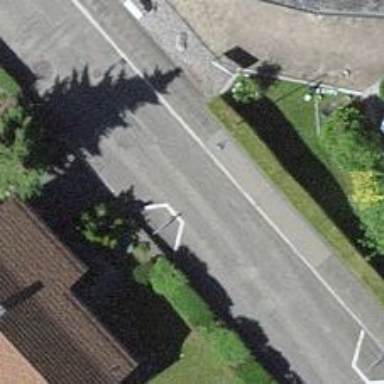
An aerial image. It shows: Chicane for traffic calming.